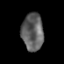
Tissue: prostate
Cell type: Myeloid cells
Senescence score: 0.3228
Nuclear area (px): 795
Mean DAPI intensity: 96.56